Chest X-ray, PA view. Patient: 52 years old, sex M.
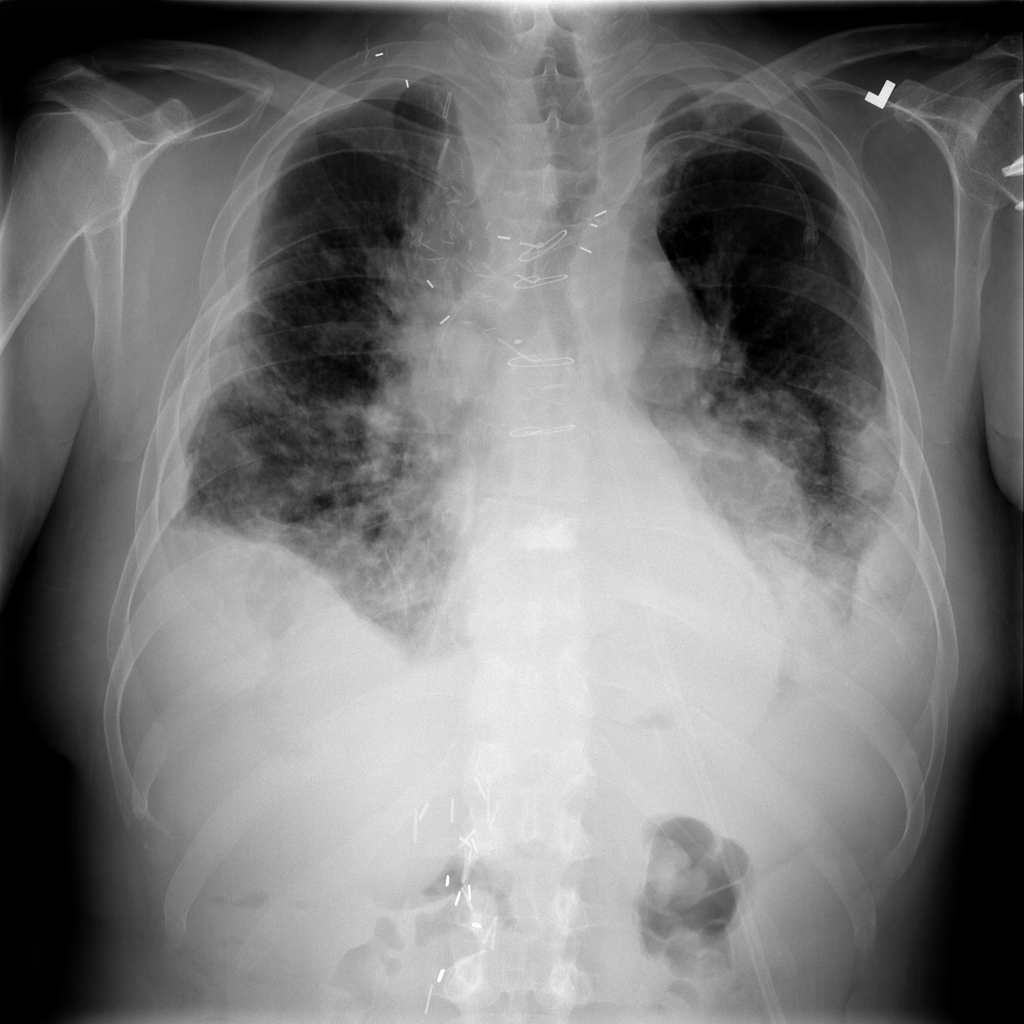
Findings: Effusion, Infiltration